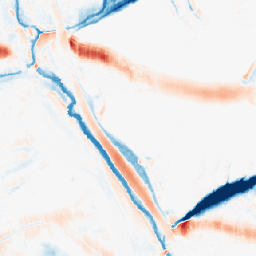
Category: morphological
Decomposition family: morphological_ellipse
Decomposition parameters: operation: average
width: 30
height: 10
Upsampling method: area
Upsampling parameters: scale: 4
Upsampling scale: 4